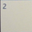
Piece: xx